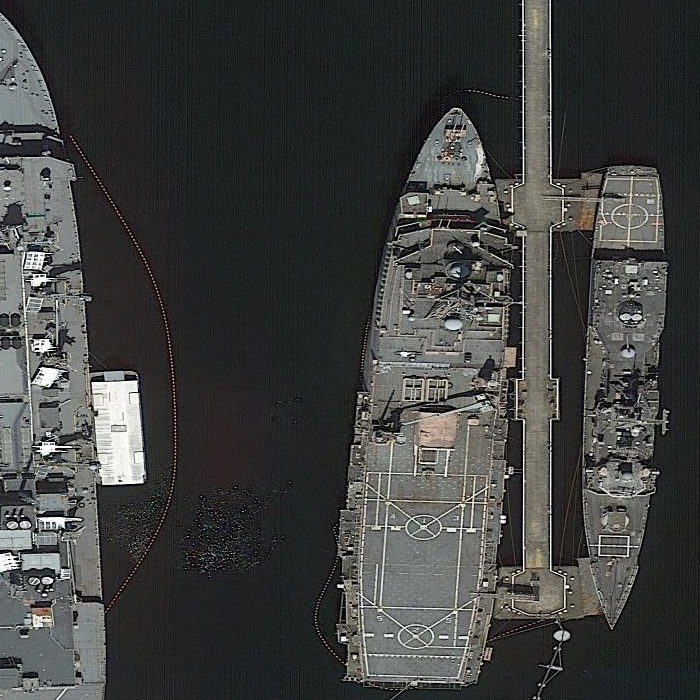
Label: combat